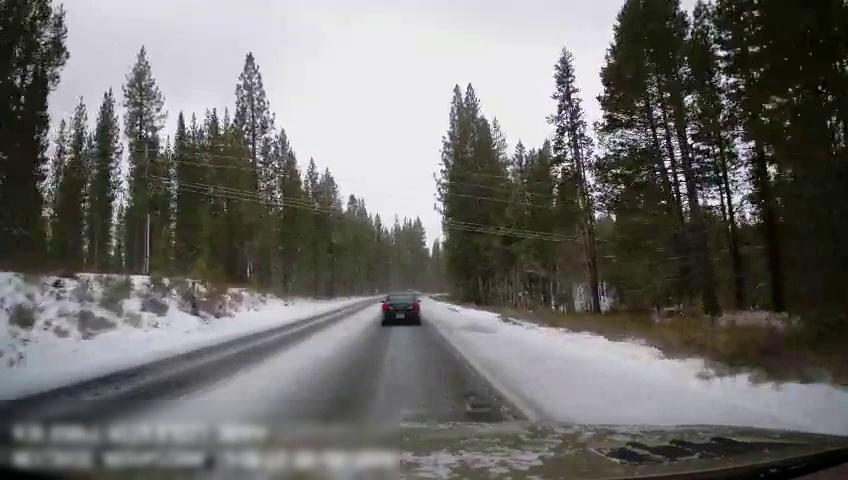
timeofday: Day
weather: Snowy
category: Drivable Space
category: Vehicles | Car
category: Lanes | Current Lane